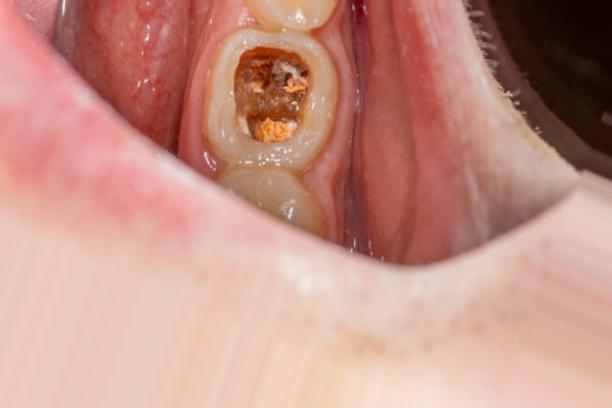
Condition: Caries